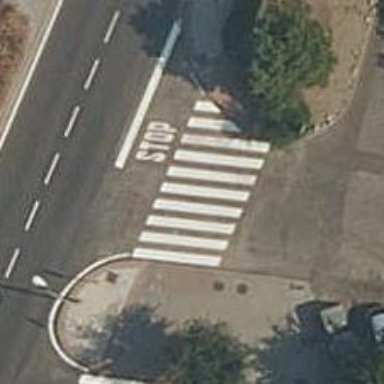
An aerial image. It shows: Zebra crossing on the road.